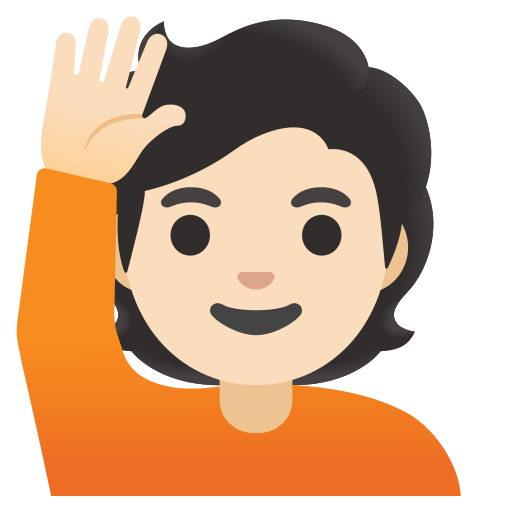
Emoji: 🙋🏻